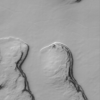
Label: not_dusty